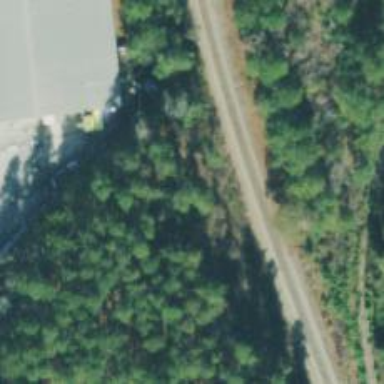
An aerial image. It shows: Disused railway spur service.